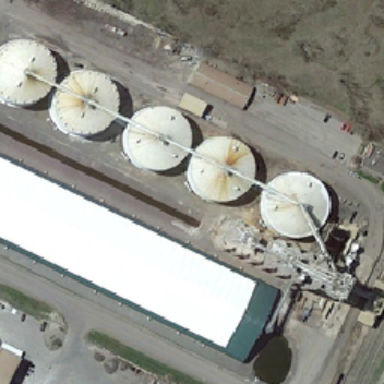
Five pale tanks stood side by side next to a long white building .